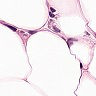
Metastatic tissue present: yes